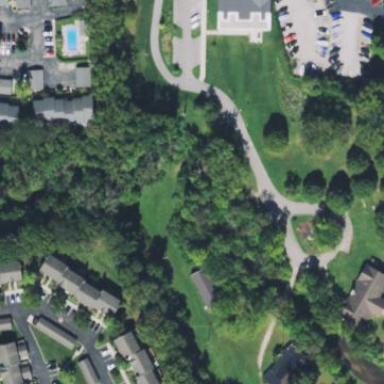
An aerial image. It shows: Park.